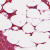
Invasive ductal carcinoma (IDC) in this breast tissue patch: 0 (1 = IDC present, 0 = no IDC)